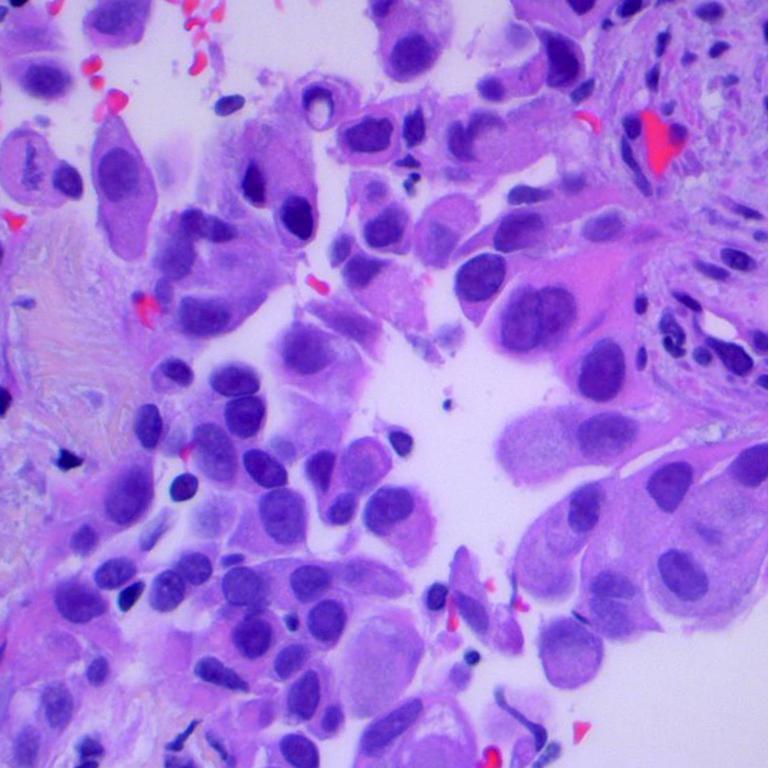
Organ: lung
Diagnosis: adenocarcinomas